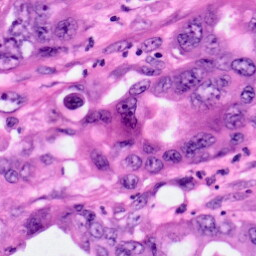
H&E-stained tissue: Pancreatic